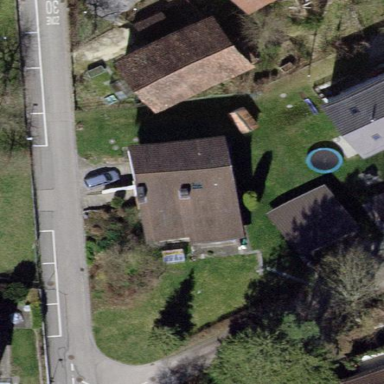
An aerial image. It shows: House with saltbox-shaped roof.